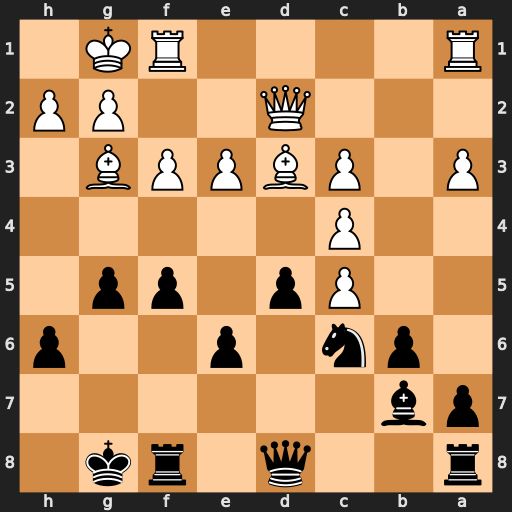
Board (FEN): r2q1rk1/pb6/1pn1p2p/2Pp1pp1/2P5/P1PBPPB1/3Q2PP/R4RK1
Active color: b
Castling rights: -
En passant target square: -
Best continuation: dxc4 Rfd1 cxd3